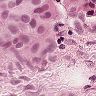
Metastatic tissue present: yes